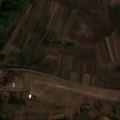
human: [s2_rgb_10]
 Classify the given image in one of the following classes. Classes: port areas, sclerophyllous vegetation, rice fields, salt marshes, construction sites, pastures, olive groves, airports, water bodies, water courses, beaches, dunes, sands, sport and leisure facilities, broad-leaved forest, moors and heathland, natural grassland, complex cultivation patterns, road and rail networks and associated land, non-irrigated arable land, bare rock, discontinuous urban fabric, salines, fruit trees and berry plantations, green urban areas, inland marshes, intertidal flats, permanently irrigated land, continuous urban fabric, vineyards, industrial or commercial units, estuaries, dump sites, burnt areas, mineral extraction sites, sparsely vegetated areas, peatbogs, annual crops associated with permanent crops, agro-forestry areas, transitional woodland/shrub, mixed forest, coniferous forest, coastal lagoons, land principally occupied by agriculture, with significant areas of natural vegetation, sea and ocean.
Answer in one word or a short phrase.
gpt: discontinuous urban fabric, non-irrigated arable land, pastures, land principally occupied by agriculture, with significant areas of natural vegetation